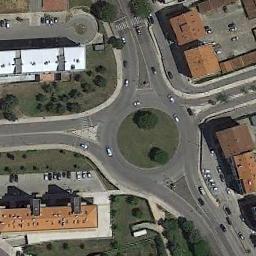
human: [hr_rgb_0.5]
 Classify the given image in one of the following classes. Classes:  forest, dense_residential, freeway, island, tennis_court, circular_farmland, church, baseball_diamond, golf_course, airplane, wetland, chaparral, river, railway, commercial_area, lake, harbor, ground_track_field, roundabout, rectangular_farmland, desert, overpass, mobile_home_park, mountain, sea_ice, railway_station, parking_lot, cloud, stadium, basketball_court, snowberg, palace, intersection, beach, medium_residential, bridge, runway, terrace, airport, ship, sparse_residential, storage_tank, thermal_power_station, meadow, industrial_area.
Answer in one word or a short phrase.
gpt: roundabout